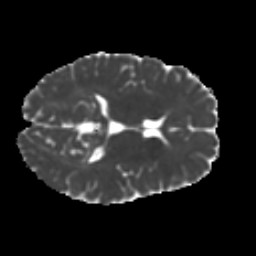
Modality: MD
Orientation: axial
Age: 30
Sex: male
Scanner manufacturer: ge
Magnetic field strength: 3 T
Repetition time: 7.8 s
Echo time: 0.0609 s